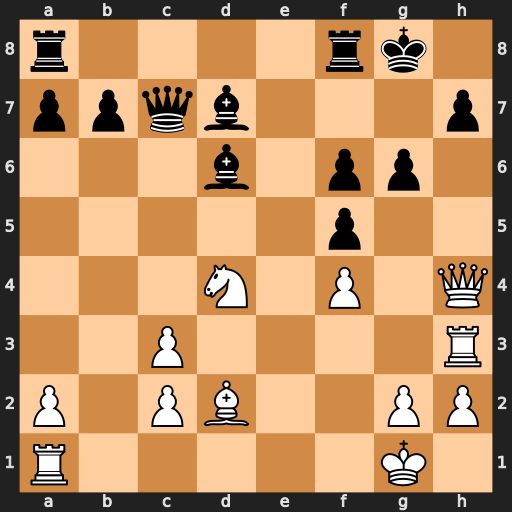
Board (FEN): r4rk1/ppqb3p/3b1pp1/5p2/3N1P1Q/2P4R/P1PB2PP/R5K1
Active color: w
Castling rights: -
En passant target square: -
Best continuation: Qxh7#